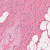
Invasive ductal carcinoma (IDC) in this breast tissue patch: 1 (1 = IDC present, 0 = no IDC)